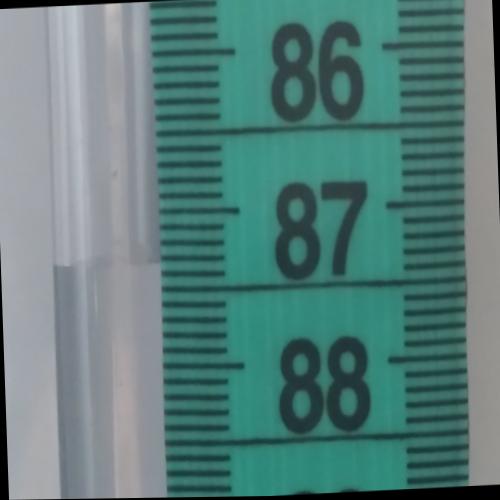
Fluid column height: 87.3 cm